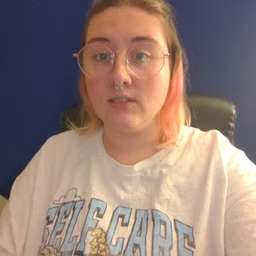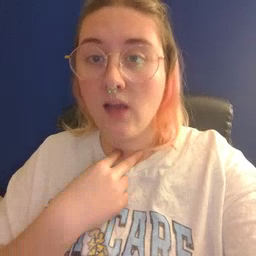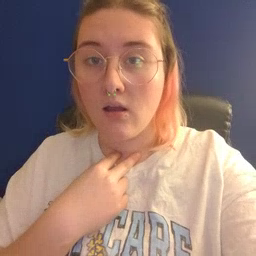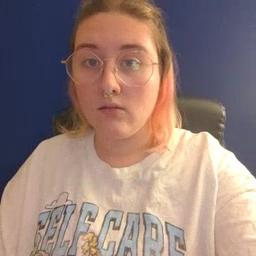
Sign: stuck